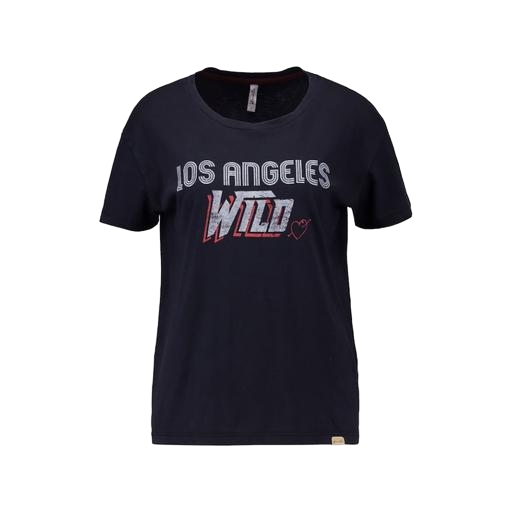
t-shirt wild print, la t-shirt, black plus size printed t-shirt only macy, white background